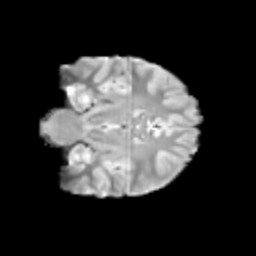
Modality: T2w
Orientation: coronal
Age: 13
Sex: female
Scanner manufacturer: siemens
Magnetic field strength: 3 T
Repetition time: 3.8 s
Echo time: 0.07 s